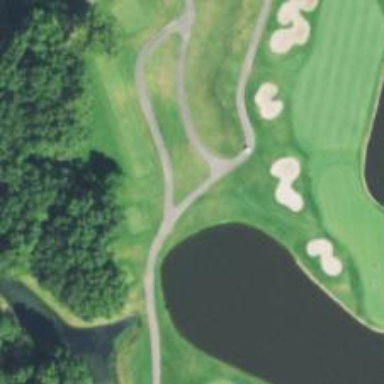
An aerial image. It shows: Pathway for golfing.